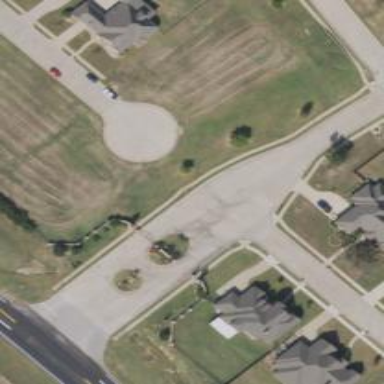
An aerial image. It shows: Circle-shaped turning circle on the road.